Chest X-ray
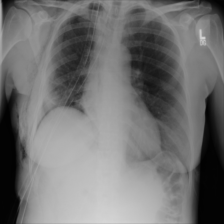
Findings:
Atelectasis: negative
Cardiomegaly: negative
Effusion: negative
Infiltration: negative
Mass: negative
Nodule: negative
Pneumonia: negative
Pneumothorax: positive
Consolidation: negative
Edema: negative
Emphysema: negative
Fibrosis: negative
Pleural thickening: negative
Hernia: negative